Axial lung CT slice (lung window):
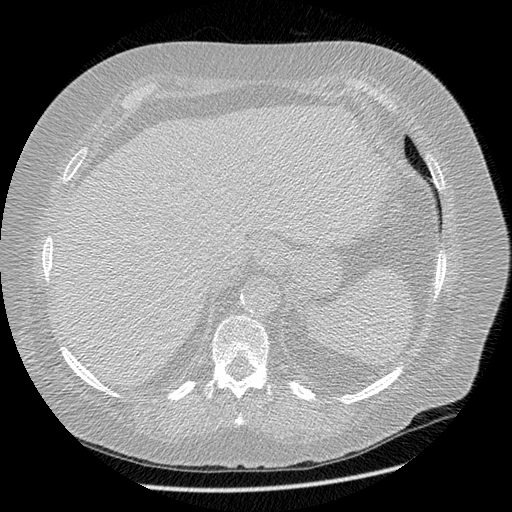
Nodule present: no